Aerial crown-view tile of a tropical tree (Barro Colorado Island, Panama), acquired 20250414:
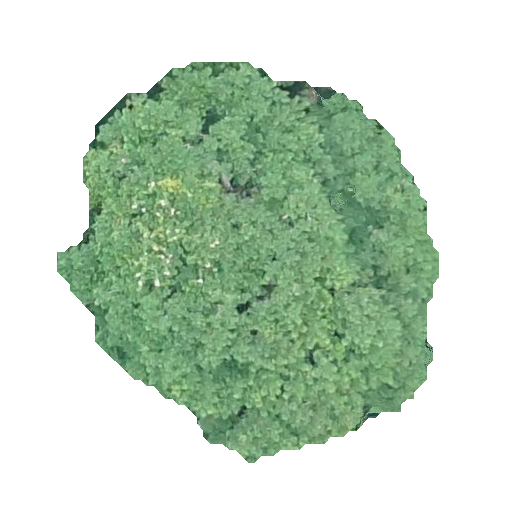
Species: Jacaranda copaia
GBIF accepted scientific name: Jacaranda copaia
Crown area: 161.55 m²